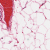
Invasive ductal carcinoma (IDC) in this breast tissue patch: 0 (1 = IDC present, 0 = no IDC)